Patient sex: F
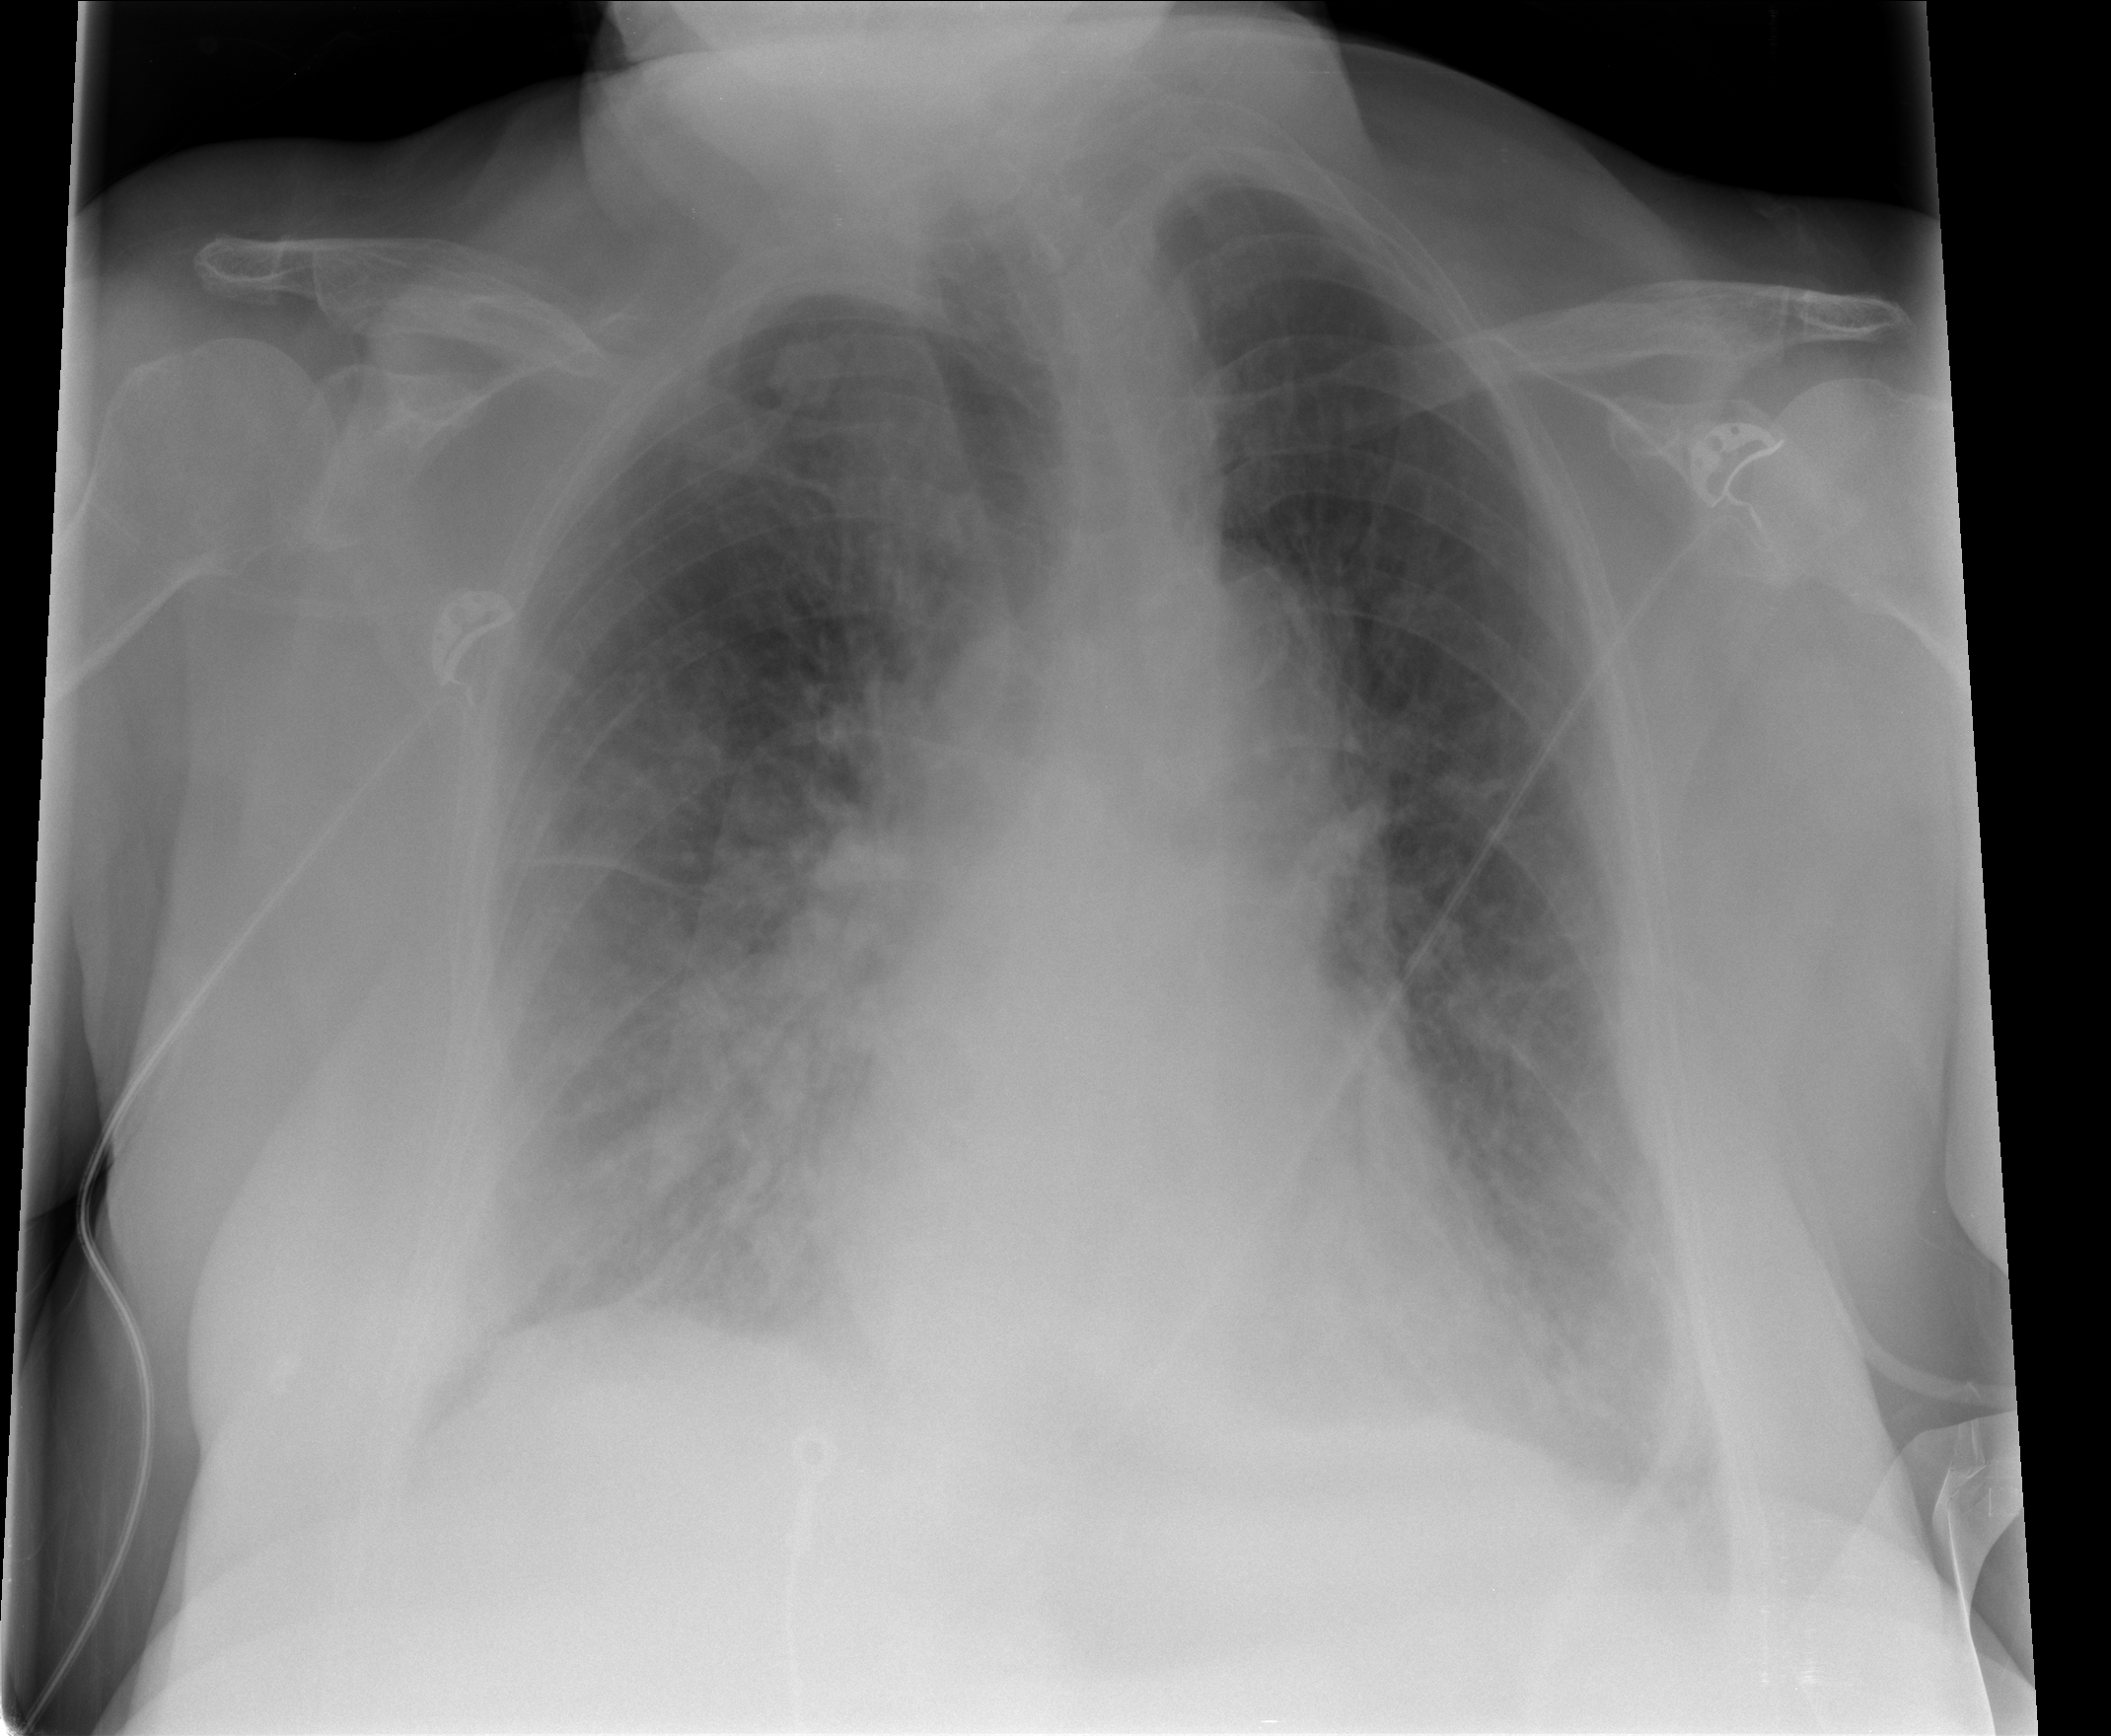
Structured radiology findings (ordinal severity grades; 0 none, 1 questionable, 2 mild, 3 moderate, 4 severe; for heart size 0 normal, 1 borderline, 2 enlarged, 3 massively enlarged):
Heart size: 0
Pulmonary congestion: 0
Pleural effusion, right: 2
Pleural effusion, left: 2
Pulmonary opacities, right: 2
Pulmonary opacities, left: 2
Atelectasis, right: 1
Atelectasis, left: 0